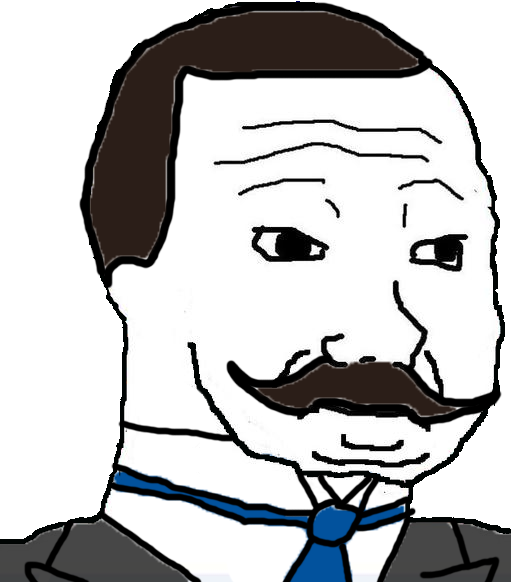
Label: 5_Blobjak